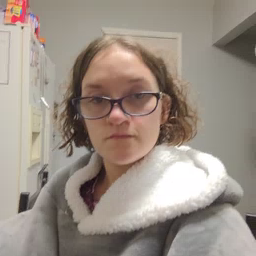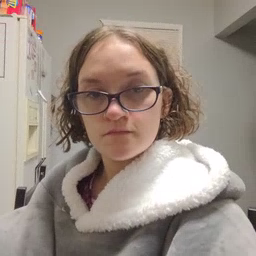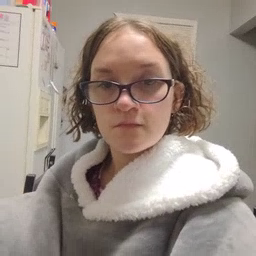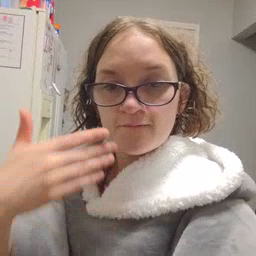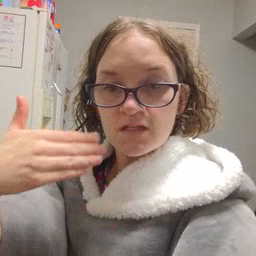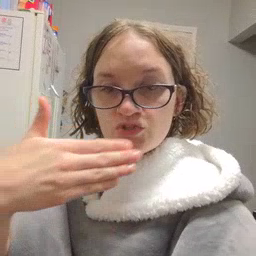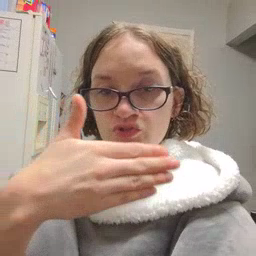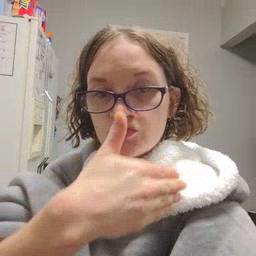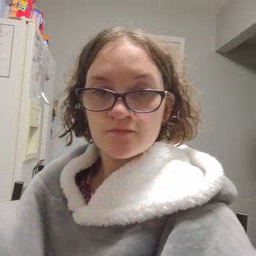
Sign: fish